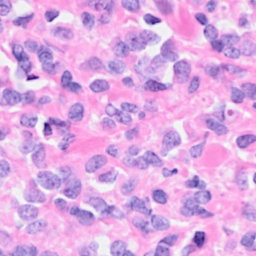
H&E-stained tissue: Breast